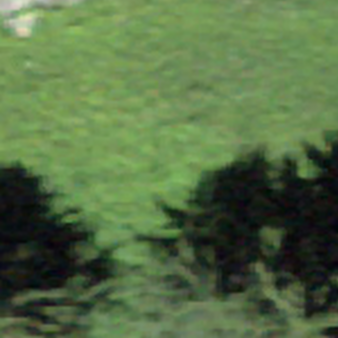
Label: other